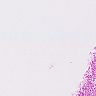
Metastatic tissue present: no